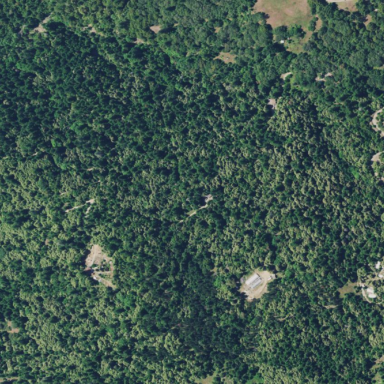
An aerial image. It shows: Forest area.